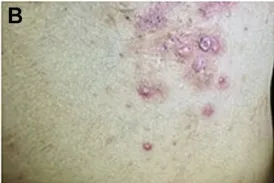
Recurrent rashes and multiple abscesses at admission. Recurrent rashes in back.
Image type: medical_photograph (skin_photograph)